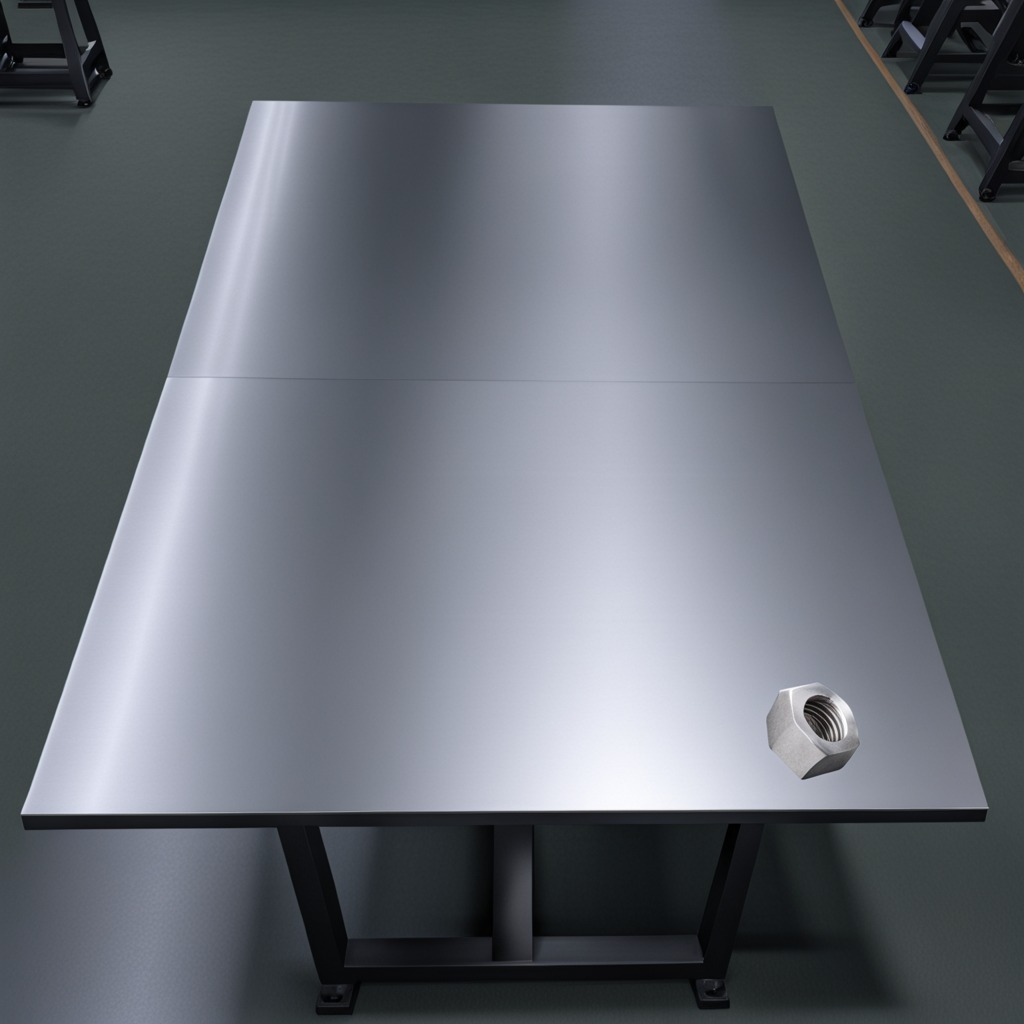
A metal nut is lying on the tabletop.